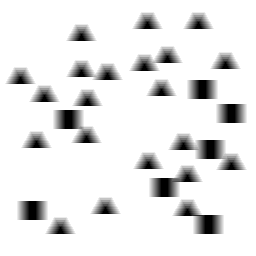
Squares: 7
Triangles: 21
Stars: 0
Total shapes: 28